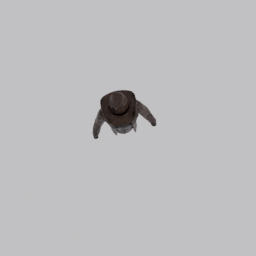
Label: people